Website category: university
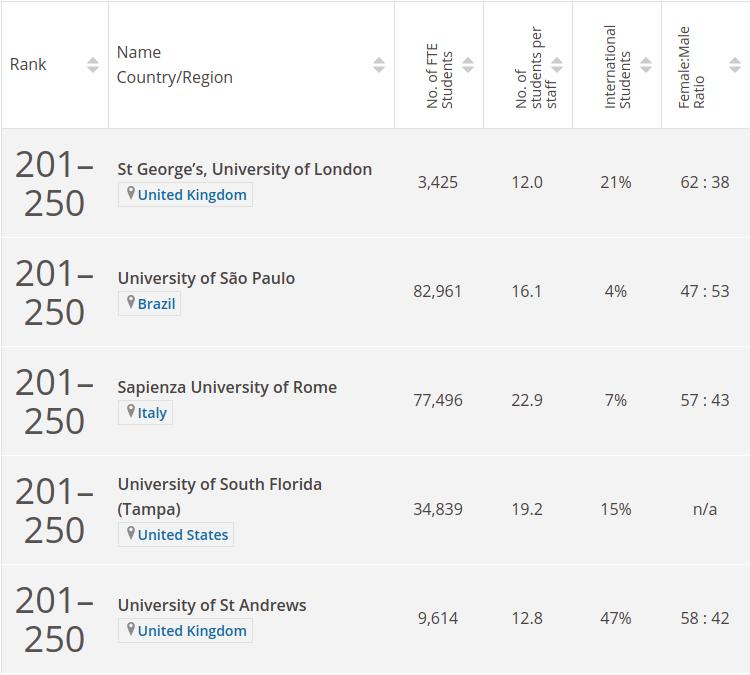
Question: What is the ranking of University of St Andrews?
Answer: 201250

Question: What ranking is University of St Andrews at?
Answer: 201250

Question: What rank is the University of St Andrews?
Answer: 201250

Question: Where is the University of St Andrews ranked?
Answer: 201250

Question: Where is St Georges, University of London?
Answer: United Kingdom

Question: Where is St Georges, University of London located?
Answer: United Kingdom

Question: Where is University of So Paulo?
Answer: Brazil

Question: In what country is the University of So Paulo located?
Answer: Brazil

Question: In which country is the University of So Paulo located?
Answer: Brazil

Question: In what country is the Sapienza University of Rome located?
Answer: Italy

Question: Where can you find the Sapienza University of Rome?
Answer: Italy

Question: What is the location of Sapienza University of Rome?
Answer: Italy

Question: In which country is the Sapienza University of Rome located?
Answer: Italy

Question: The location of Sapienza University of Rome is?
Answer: Italy

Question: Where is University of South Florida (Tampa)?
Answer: United States

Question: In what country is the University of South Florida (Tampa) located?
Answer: United States

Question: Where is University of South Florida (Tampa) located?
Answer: United States

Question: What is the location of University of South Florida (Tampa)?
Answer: United States

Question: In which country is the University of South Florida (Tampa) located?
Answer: United States

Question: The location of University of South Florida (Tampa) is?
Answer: United States

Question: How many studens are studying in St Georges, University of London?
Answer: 3,425

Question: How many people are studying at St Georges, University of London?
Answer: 3,425

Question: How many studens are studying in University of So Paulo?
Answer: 82,961

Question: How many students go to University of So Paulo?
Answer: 82,961

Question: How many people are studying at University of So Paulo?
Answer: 82,961

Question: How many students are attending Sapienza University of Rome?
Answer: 77,496

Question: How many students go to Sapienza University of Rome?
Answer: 77,496

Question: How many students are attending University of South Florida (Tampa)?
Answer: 34,839

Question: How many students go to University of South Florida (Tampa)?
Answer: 34,839

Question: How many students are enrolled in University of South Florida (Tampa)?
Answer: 34,839

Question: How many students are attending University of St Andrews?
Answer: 9,614

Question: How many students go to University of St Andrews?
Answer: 9,614

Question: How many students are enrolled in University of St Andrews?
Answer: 9,614

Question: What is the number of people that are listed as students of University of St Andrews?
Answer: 9,614

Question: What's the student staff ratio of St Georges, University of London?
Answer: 12.0

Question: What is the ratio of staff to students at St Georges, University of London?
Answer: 12.0

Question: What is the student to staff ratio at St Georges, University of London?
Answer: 12.0

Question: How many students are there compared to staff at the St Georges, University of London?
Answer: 12.0

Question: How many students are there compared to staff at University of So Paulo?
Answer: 16.1

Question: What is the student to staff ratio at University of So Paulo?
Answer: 16.1

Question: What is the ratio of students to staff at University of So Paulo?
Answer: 16.1

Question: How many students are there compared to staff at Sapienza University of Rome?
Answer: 22.9

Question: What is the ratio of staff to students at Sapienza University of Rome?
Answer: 22.9

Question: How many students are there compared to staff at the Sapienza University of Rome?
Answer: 22.9

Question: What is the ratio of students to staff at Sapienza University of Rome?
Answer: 22.9

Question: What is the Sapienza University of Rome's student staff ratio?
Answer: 22.9

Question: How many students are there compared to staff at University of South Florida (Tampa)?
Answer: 19.2

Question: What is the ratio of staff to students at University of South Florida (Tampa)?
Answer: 19.2

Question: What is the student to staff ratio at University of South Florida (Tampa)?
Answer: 19.2

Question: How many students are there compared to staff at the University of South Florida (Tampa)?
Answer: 19.2

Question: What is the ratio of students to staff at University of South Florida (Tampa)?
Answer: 19.2

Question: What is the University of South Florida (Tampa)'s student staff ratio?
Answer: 19.2

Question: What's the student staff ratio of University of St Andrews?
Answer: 12.8

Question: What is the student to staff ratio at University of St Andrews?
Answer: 12.8

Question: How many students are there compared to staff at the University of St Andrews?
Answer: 12.8

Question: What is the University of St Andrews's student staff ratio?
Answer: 12.8

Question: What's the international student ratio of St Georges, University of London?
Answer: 21%

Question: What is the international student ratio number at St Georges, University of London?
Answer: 21%

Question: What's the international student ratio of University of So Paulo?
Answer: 4%

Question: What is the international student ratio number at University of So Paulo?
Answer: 4%

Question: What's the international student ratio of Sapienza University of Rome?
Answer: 7%

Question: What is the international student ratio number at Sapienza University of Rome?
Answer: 7%

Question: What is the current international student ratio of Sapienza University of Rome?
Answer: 7%

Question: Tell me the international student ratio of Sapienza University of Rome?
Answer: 7%